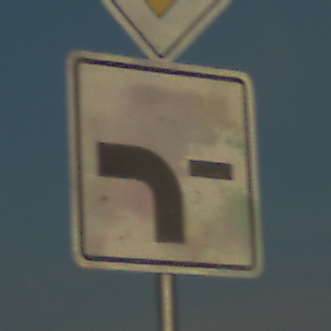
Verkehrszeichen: VerlaufVorfahrtsstrasse6
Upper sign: Vorfahrtsstrasse
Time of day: SunriseSunset
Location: Outdoor (RoadRail)
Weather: PartlyCloudy
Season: NotSpecified
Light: Natural